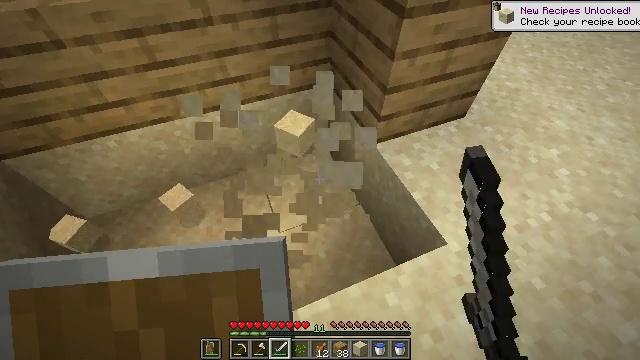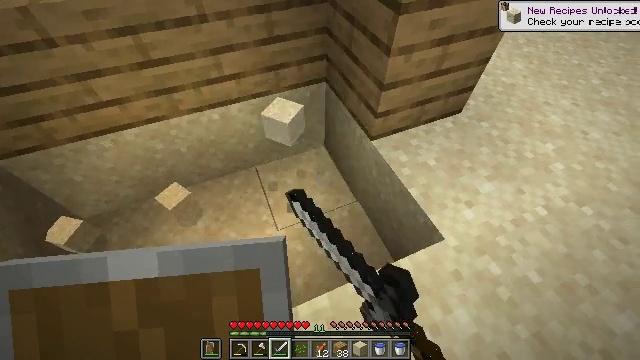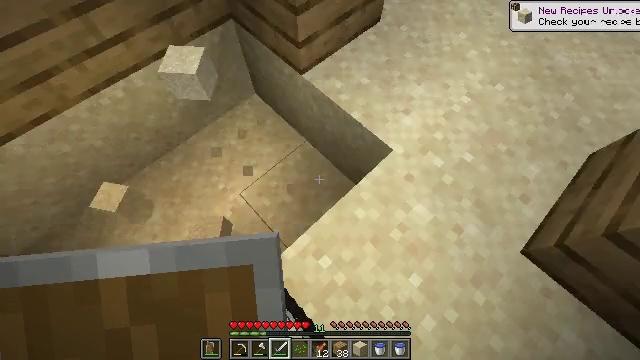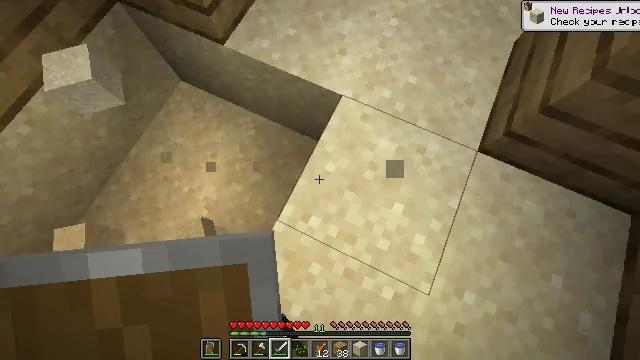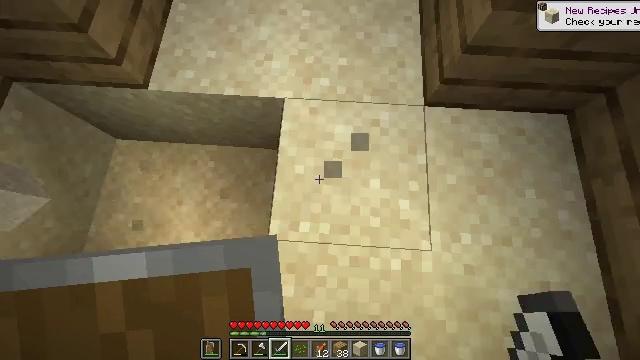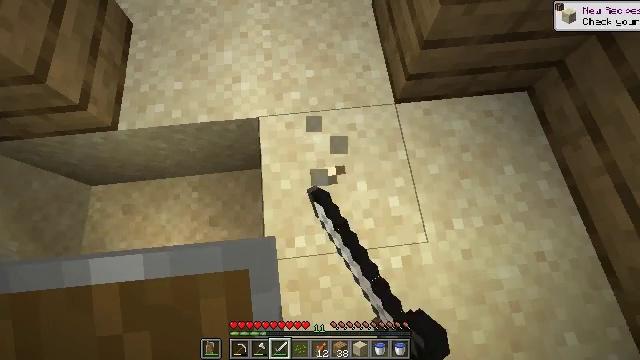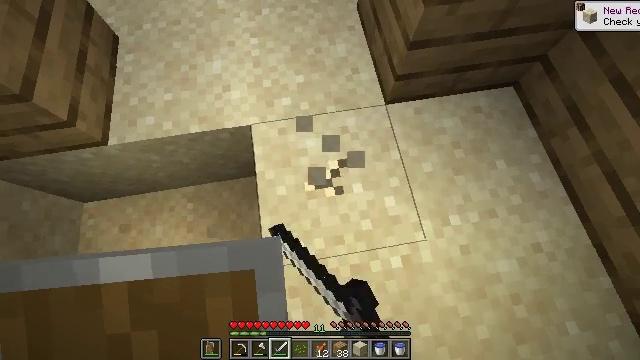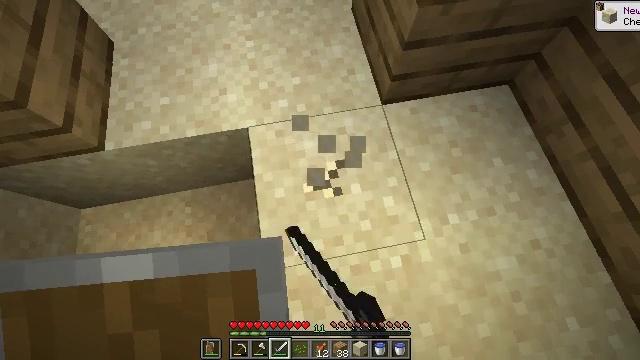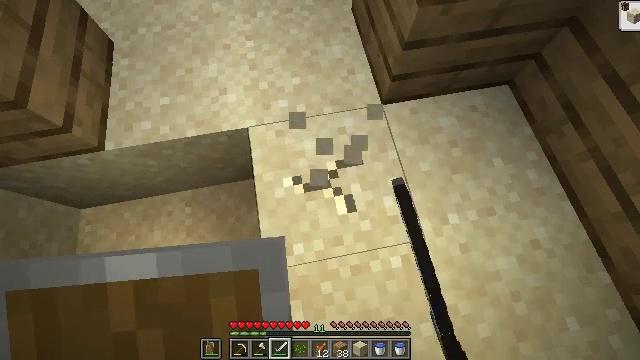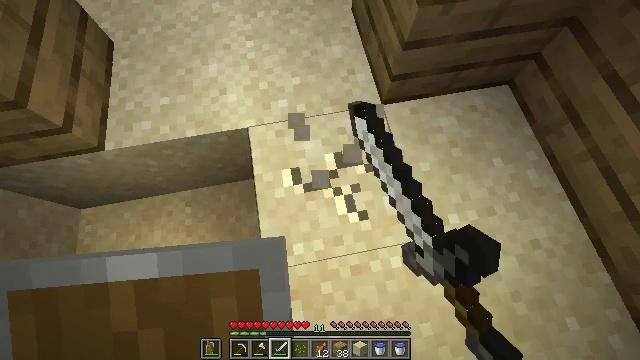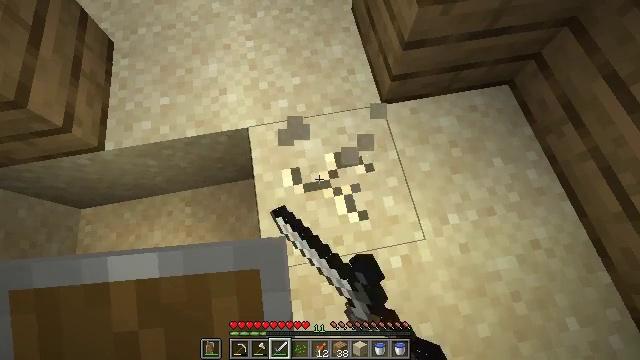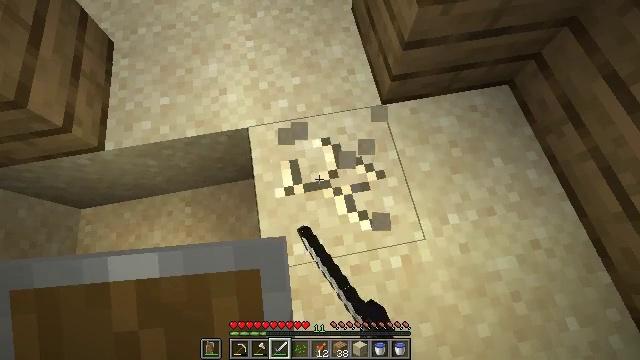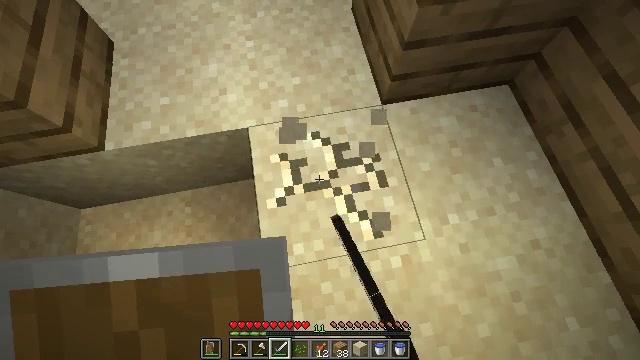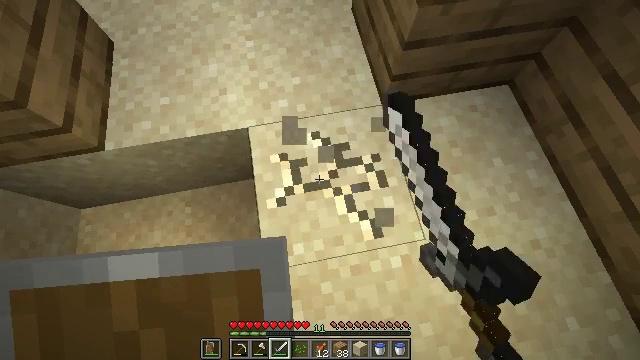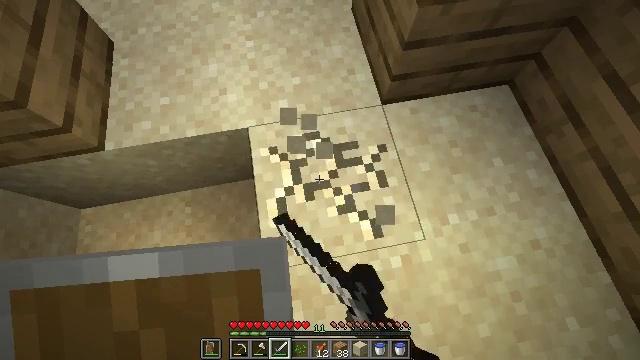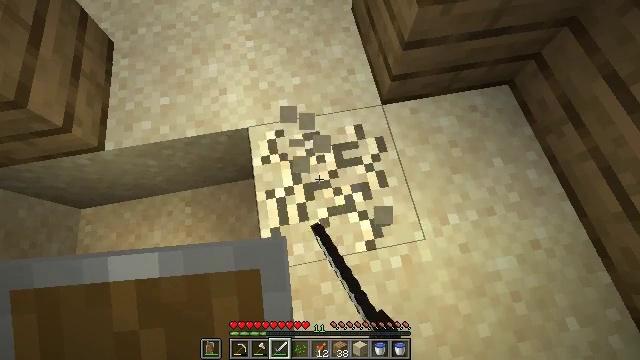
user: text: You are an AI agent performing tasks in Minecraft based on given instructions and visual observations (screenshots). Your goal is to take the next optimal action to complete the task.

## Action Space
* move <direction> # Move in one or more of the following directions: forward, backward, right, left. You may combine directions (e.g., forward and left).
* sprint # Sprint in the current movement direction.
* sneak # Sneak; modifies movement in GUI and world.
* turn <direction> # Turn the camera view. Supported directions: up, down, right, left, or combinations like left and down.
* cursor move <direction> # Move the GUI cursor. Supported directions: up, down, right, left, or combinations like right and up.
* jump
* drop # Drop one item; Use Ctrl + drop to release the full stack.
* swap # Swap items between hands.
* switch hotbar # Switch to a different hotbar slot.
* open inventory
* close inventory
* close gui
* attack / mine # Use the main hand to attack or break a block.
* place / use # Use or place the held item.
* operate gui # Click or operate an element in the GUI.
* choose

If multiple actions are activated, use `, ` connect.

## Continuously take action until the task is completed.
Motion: motion action
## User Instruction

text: Gather sand from the desert.
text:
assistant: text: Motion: attack / mine
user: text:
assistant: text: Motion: turn right and down, attack / mine
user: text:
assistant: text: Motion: turn right and down, attack / mine
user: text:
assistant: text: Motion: turn right, attack / mine
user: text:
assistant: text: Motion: turn right and up, attack / mine
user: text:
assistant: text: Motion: turn right, attack / mine
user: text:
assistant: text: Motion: turn right, attack / mine
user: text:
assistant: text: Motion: attack / mine
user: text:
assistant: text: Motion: attack / mine
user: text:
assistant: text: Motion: attack / mine
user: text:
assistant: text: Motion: attack / mine
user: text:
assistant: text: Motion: attack / mine
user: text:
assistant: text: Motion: attack / mine
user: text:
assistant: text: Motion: attack / mine
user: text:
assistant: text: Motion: attack / mine
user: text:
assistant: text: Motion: attack / mine
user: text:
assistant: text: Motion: attack / mine
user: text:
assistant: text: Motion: attack / mine
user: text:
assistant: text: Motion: attack / mine
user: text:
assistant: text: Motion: attack / mine
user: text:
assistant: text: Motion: attack / mine
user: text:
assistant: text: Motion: attack / mine
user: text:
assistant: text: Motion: attack / mine
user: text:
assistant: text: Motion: turn up, attack / mine
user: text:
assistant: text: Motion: turn left and up, attack / mine
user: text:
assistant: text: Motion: turn left and up, attack / mine
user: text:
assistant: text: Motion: turn up, attack / mine
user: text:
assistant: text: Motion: attack / mine
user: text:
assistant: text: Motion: attack / mine
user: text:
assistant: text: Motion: attack / mine